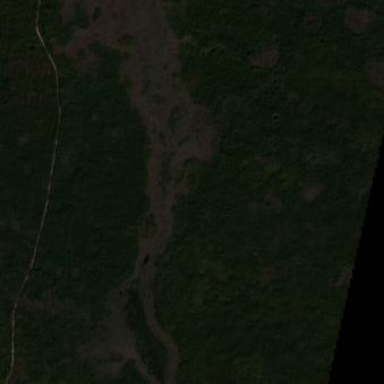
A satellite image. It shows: Swampy wetland with needle-leaved plants.